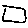
Label: square